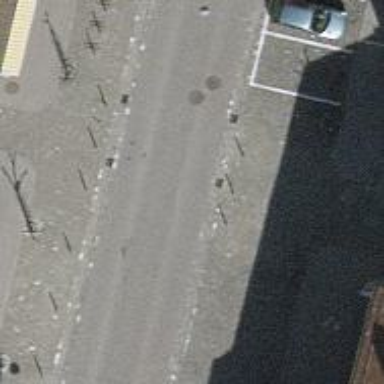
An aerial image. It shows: Bollard barrier.